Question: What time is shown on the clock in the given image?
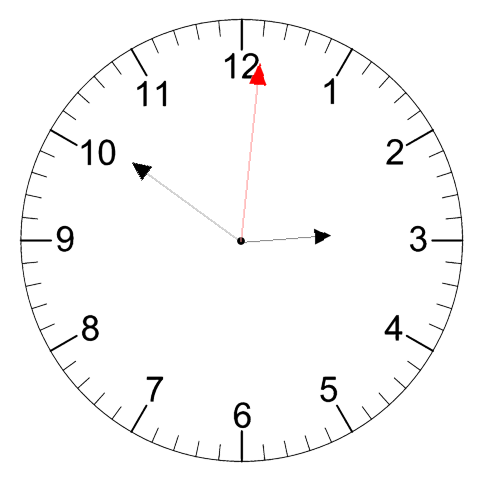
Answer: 02:51:01